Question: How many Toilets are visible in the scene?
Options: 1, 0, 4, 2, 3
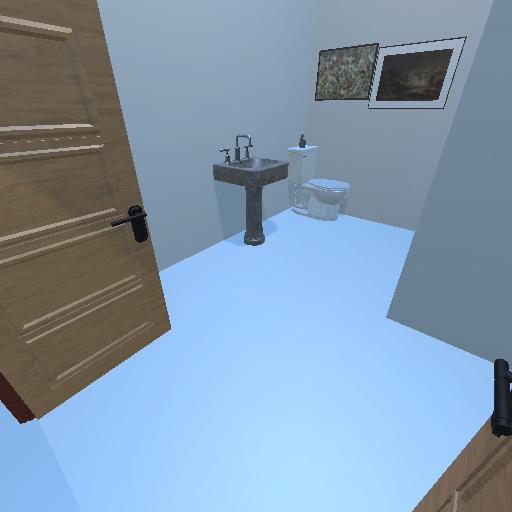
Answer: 1